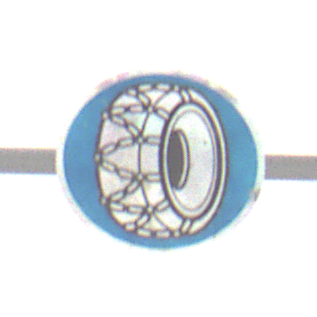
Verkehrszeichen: SchneekettenVorgeschrieben
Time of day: MorningAfternoon
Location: Outdoor (Nature)
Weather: Overcast
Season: Winter
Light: Natural